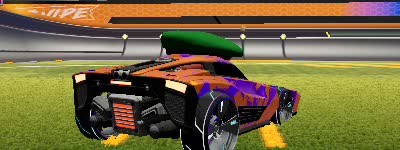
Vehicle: breakout